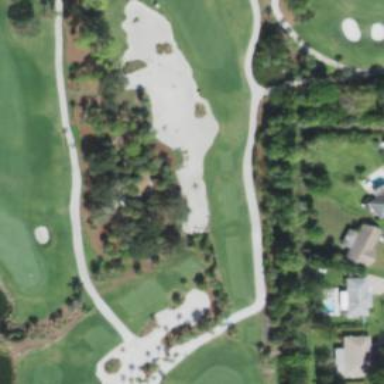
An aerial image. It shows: Sandy area is golf bunker.